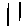
Label: smiley face